Question: I am trying to work out how to get controls the same as for a video for an html5 animation, ie controlling a youtube video but instead of a .mp4 video being controlled by the player, rather a html5 canvas animation.
this being the basic idea:

!
Basically just want to be pushed in the right direction for what i could search because so far whenever i try the only thing i can find are html5 video players that control video (.mp4/.mov/etc) and not animations.
thanks.
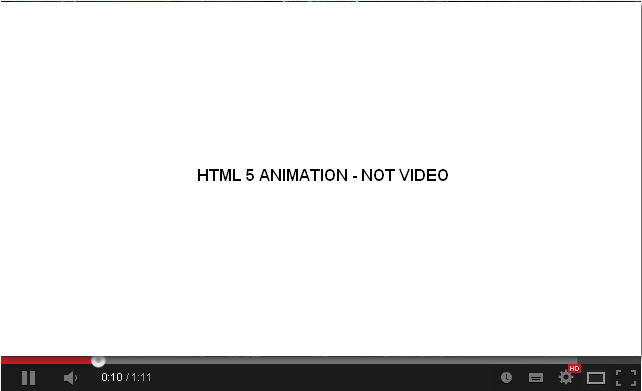
Answer: You can use <URL>.